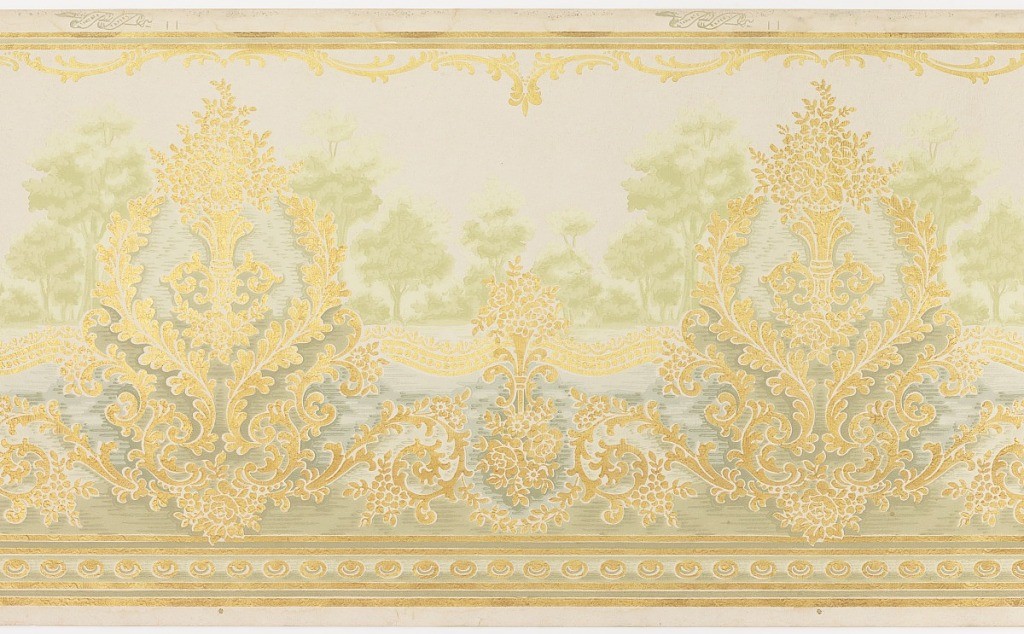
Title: Frieze
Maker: Standard Wall-Paper Company, Standard Wall-Paper Company, Sandy Hill, New York
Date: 1905–1915
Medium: Machine-printed paper, textured
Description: Overall embossed.  Foreground of flowers connected by floral swags with beading. Foreground color of metallic gold.  Landscape background of trees and a river.  Background colors of shades of green and shades of blue.